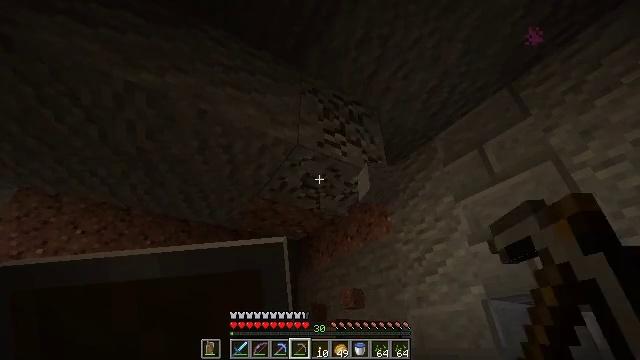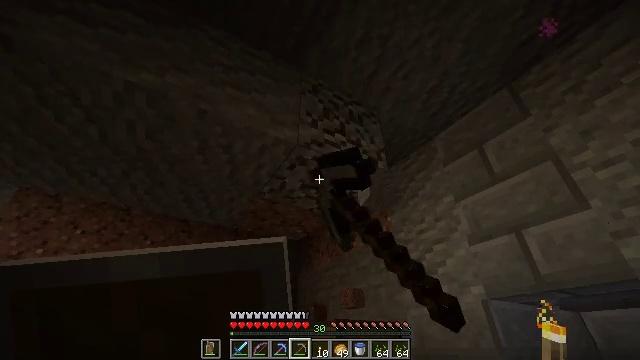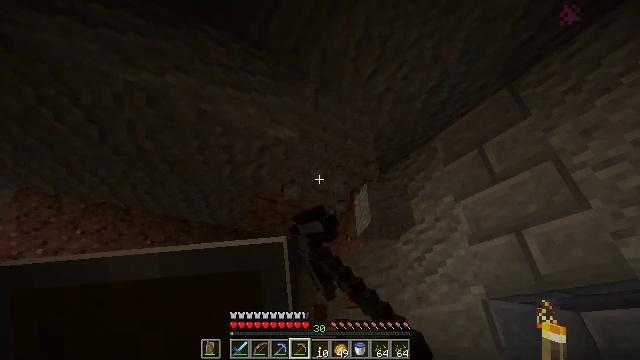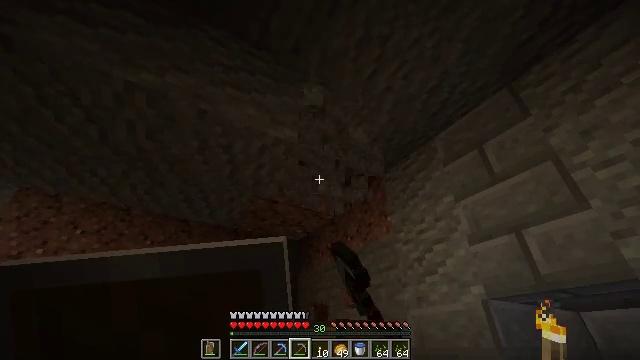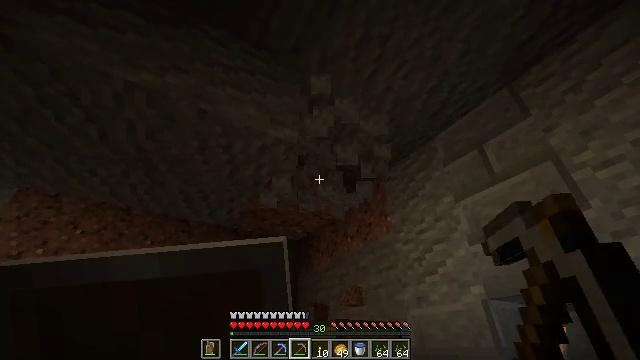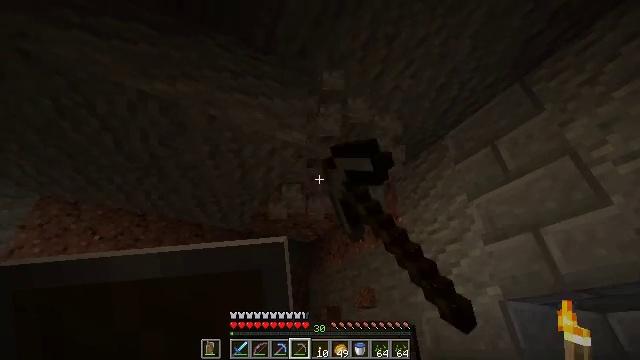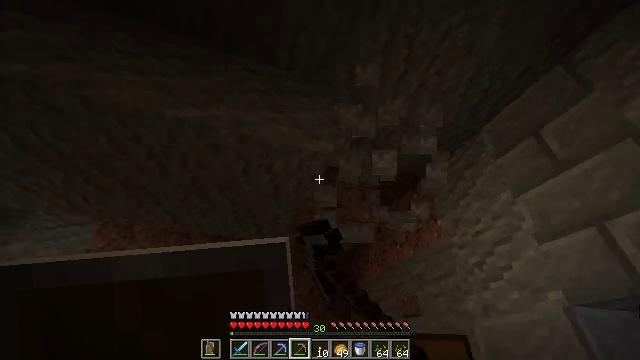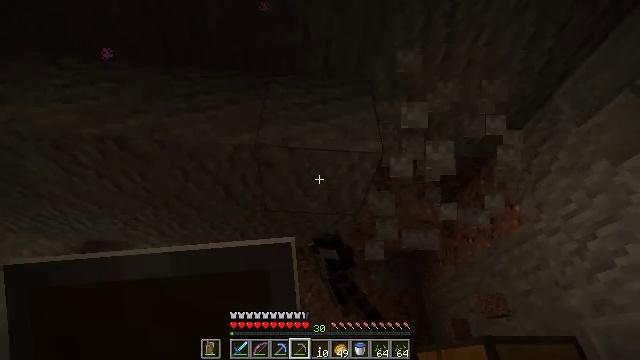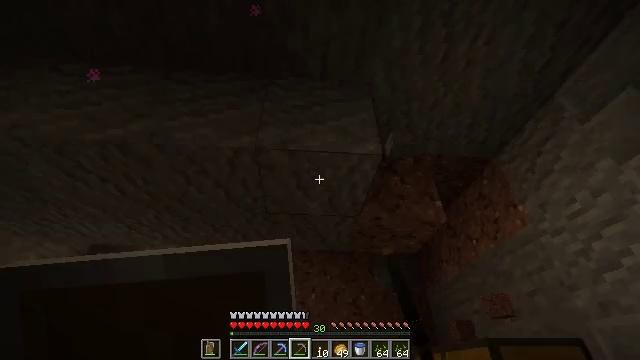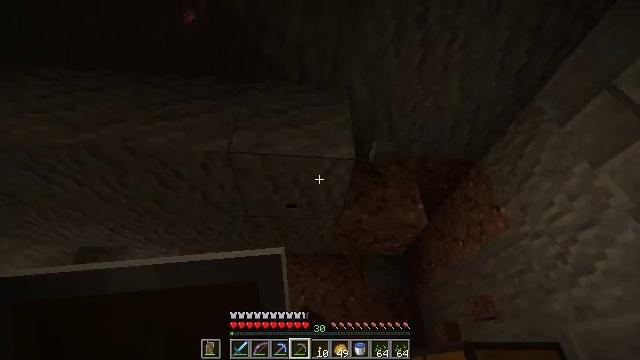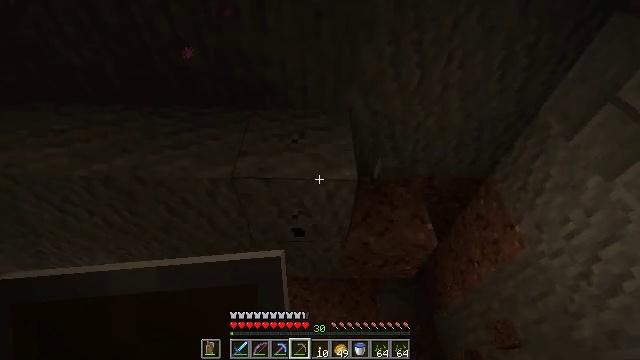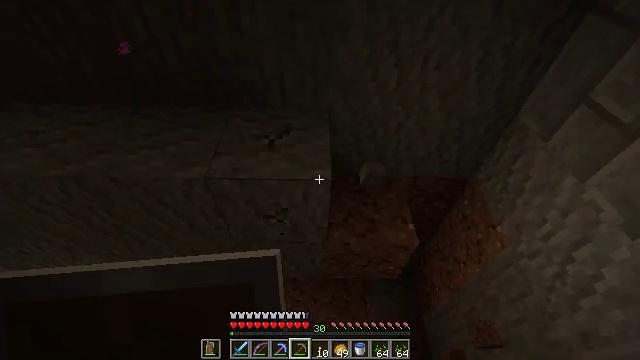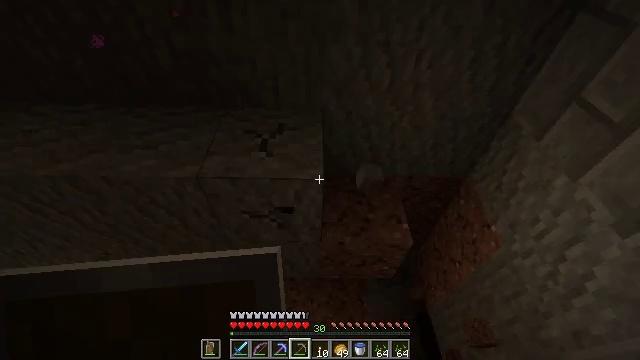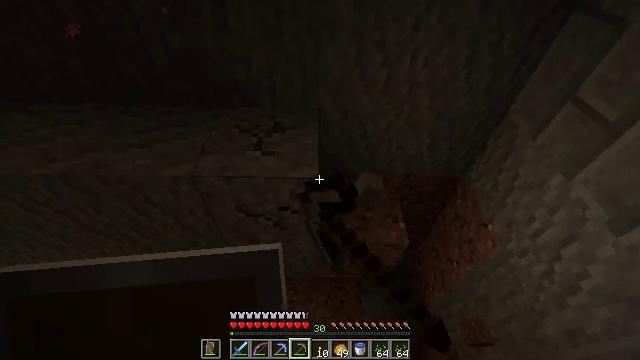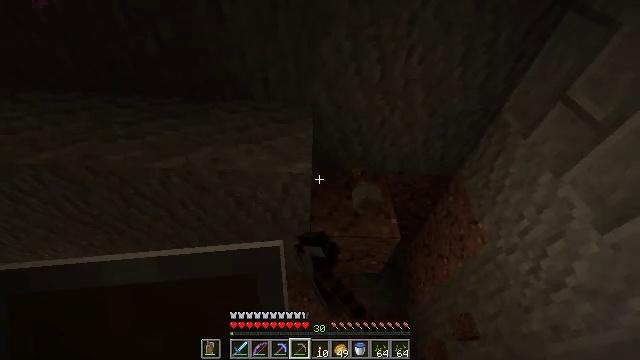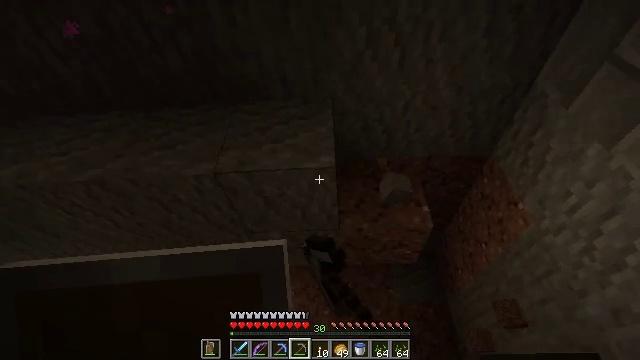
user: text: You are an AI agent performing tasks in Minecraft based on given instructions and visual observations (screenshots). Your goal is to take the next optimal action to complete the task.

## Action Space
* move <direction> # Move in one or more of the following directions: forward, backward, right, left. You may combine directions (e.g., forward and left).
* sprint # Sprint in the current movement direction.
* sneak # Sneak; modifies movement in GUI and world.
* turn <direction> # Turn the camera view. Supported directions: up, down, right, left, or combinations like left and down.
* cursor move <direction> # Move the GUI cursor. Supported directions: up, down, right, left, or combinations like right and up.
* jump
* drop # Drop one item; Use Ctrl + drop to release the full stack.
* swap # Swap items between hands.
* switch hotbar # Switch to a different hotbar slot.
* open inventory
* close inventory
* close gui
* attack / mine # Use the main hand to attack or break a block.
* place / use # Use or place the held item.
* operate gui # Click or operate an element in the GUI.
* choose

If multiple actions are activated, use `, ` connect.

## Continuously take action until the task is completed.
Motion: motion action
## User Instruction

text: Extract andesite from a cave or mountain.
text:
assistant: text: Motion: attack / mine
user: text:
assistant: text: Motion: attack / mine
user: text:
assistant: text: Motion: attack / mine
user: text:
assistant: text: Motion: attack / mine
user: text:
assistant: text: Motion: turn left, attack / mine
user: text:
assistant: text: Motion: turn left and up, attack / mine
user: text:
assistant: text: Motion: turn left and up, attack / mine
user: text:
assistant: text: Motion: move right, turn left, attack / mine
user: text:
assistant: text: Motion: move right, attack / mine
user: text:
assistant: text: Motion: move right, turn left and up, attack / mine
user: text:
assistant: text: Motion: attack / mine
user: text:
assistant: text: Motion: attack / mine
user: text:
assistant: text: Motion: attack / mine
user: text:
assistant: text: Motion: turn right, attack / mine
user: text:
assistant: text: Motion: turn left and down, attack / mine
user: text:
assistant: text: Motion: turn left, attack / mine
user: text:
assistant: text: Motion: turn left, attack / mine
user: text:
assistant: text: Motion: attack / mine
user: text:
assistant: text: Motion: attack / mine
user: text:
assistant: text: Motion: attack / mine
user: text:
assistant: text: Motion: attack / mine
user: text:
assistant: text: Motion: attack / mine
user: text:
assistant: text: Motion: attack / mine
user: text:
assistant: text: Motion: attack / mine
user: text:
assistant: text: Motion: attack / mine
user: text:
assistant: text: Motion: attack / mine
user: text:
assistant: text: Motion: attack / mine
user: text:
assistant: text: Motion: turn left and down, attack / mine
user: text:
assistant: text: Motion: turn left and down, attack / mine
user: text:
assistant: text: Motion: turn left and down, attack / mine